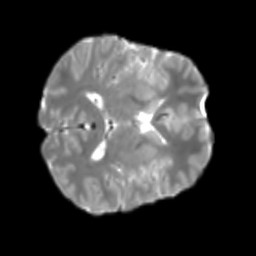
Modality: T2w
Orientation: axial
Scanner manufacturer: siemens
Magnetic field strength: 3 T
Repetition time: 4 s
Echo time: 0.0594 s